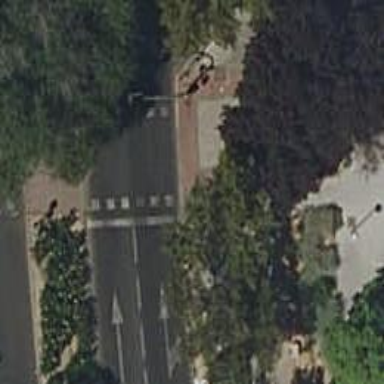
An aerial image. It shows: Footway crossing with paving stones and traffic signals.